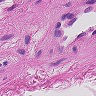
Metastatic tissue present: no